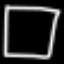
Label: square